Question: I'm trying to create a program that stores ip addresses inside a hash table utilizing the IP Address class that is built into C#. I start by using a textbox for the user to input the IP address into. My code then takes the text from the textbox, places it into a string variable, and then uses the IPAddress.Parse method to verify/store it in the IP Address data type.
'''
// Variables
IPAddress address;
string userEntry;
// Grab the IP, verify it, and convert it to the IP Address data type
userEntry = textBox1.Text;
address = IPAddress.Parse(userEntry);
'''
I then have function that takes the IP Address (by way of the IP Address data type) and converts it into an array of bytes using the GetAddressBytes method. Following this, I use a for loop to cycle through the byte array and multiply the value of each index by 256 to the power of the place of place of the octet being looked at in descending order (i.e. the first octet looked at is multiplied by 256^3, the second by 256^2 etc...). I do this so that I can have a unique number for each IP address (converting the IP address to its integer form) that I will be able to feed into my hashing algorithm.
'''
private UInt32 ConvertIP(IPAddress address) {
byte[] bytes = address.GetAddressBytes();
int counter = 3;
uint answer = 0;
for (int i = 0; i < bytes.Length; i++) {
MessageBox.Show(bytes[i].ToString());
answer = answer + Convert.ToUInt32(bytes[i] * Math.Pow(256, counter));
counter--;
}
return answer;
}
'''
I originally thought that this would work out quite well until I found out that I can enter partial IP addresses such as 255, 255.255, and 255.255.255. When using a break point to watch the different octets get added to the byte array, the octets seem to be added to the byte array in an odd order. When you just enter 255 the octet gets added to the 3rd spot in the array (fourth in reality, but labeled 3 because the array starts at zero), however, when you enter 255.255 the octets get placed in the 3rd spot and the 0 spot of the byte array and not in the 3rd and 2nd spots of the array as I would think. A picture of this is included below.

Does anyone have any idea why the octets are being placed in the the byte array in such an odd order? Is it something I'm doing wrong?
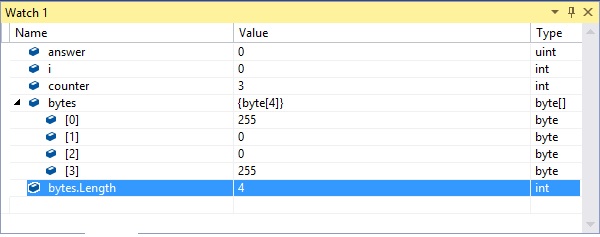
Answer: The reason for this behavior is called out in the documentation
> A one part address is stored directly in the network address. A two part address, convenient for specifying a class A address, puts the leading part in the first byte and the trailing part in the right-most three bytes of the network address. A three part address, convenient for specifying a class B address, puts the first part in the first byte, the second part in the second byte, and the final part in the right-most two bytes of the network address. For example:
When entering less than 4 parts for a dot notation address it interprets it as a class A, B or C address (depending on the number of parts entered)